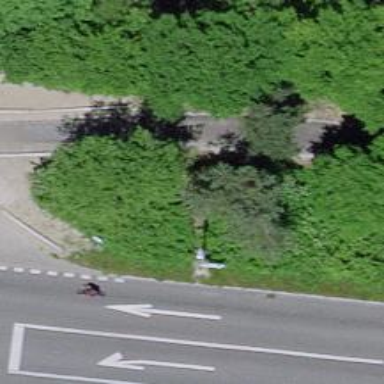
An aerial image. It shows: Asphalt sidewalk.